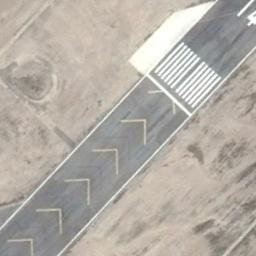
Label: runway